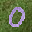
Label: 0